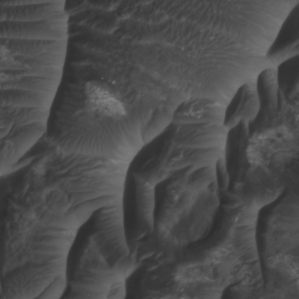
Label: non_frost